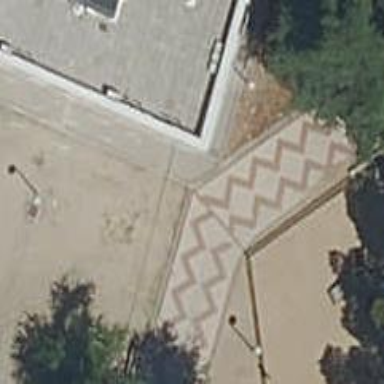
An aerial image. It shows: Paved footway.